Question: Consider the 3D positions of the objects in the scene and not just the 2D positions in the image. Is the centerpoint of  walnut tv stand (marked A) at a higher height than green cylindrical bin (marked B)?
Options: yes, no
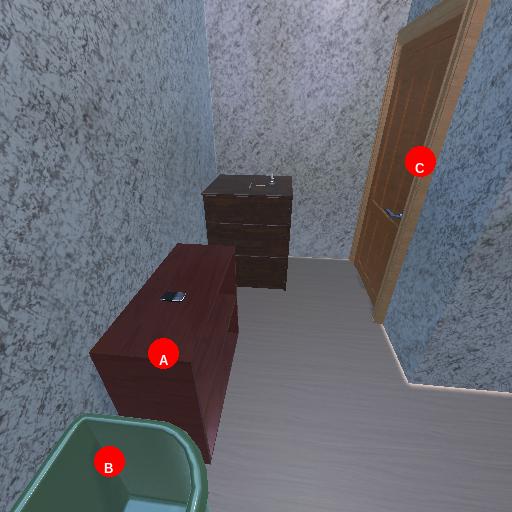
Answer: yes